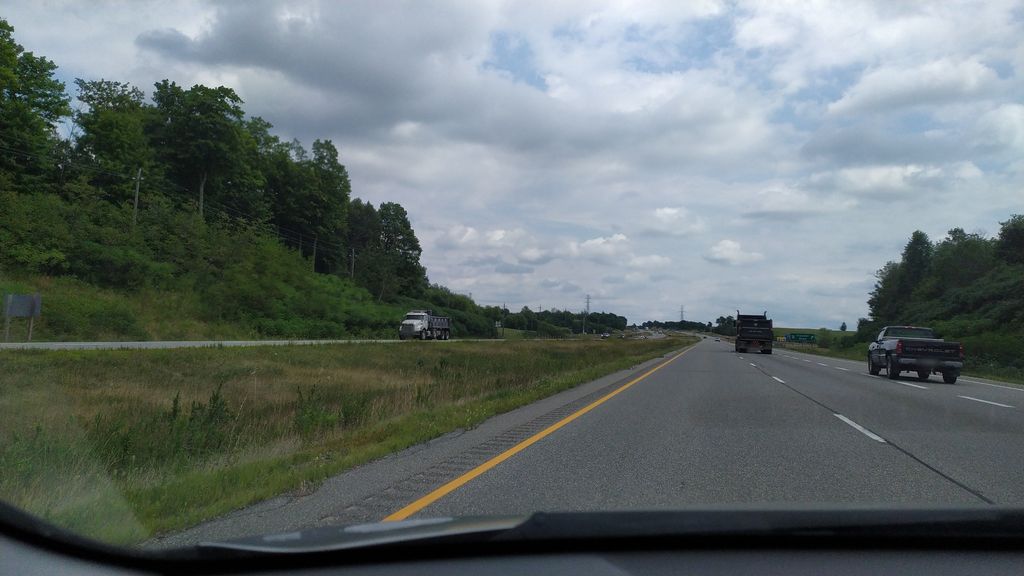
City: kitchener-waterloo